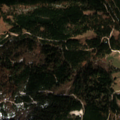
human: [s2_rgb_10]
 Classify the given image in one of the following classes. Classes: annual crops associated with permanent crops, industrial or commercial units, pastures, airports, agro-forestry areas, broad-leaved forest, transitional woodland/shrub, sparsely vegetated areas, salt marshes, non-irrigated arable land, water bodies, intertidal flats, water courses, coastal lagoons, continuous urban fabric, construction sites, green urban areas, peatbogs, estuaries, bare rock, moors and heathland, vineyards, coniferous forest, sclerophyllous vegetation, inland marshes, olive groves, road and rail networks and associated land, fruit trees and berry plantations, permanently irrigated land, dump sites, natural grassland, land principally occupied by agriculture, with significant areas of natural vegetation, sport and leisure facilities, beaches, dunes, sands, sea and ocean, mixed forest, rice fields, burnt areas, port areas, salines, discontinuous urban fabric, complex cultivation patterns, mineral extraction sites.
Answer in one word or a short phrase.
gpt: pastures, coniferous forest